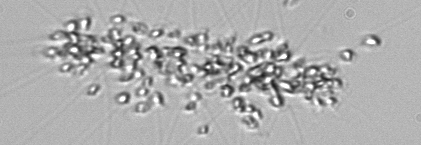
Label: Chaetoceros_didymus_TAG_external_flagellate